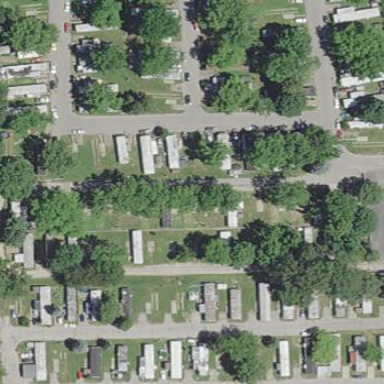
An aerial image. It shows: Residential area designated as trailer park.